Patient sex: M
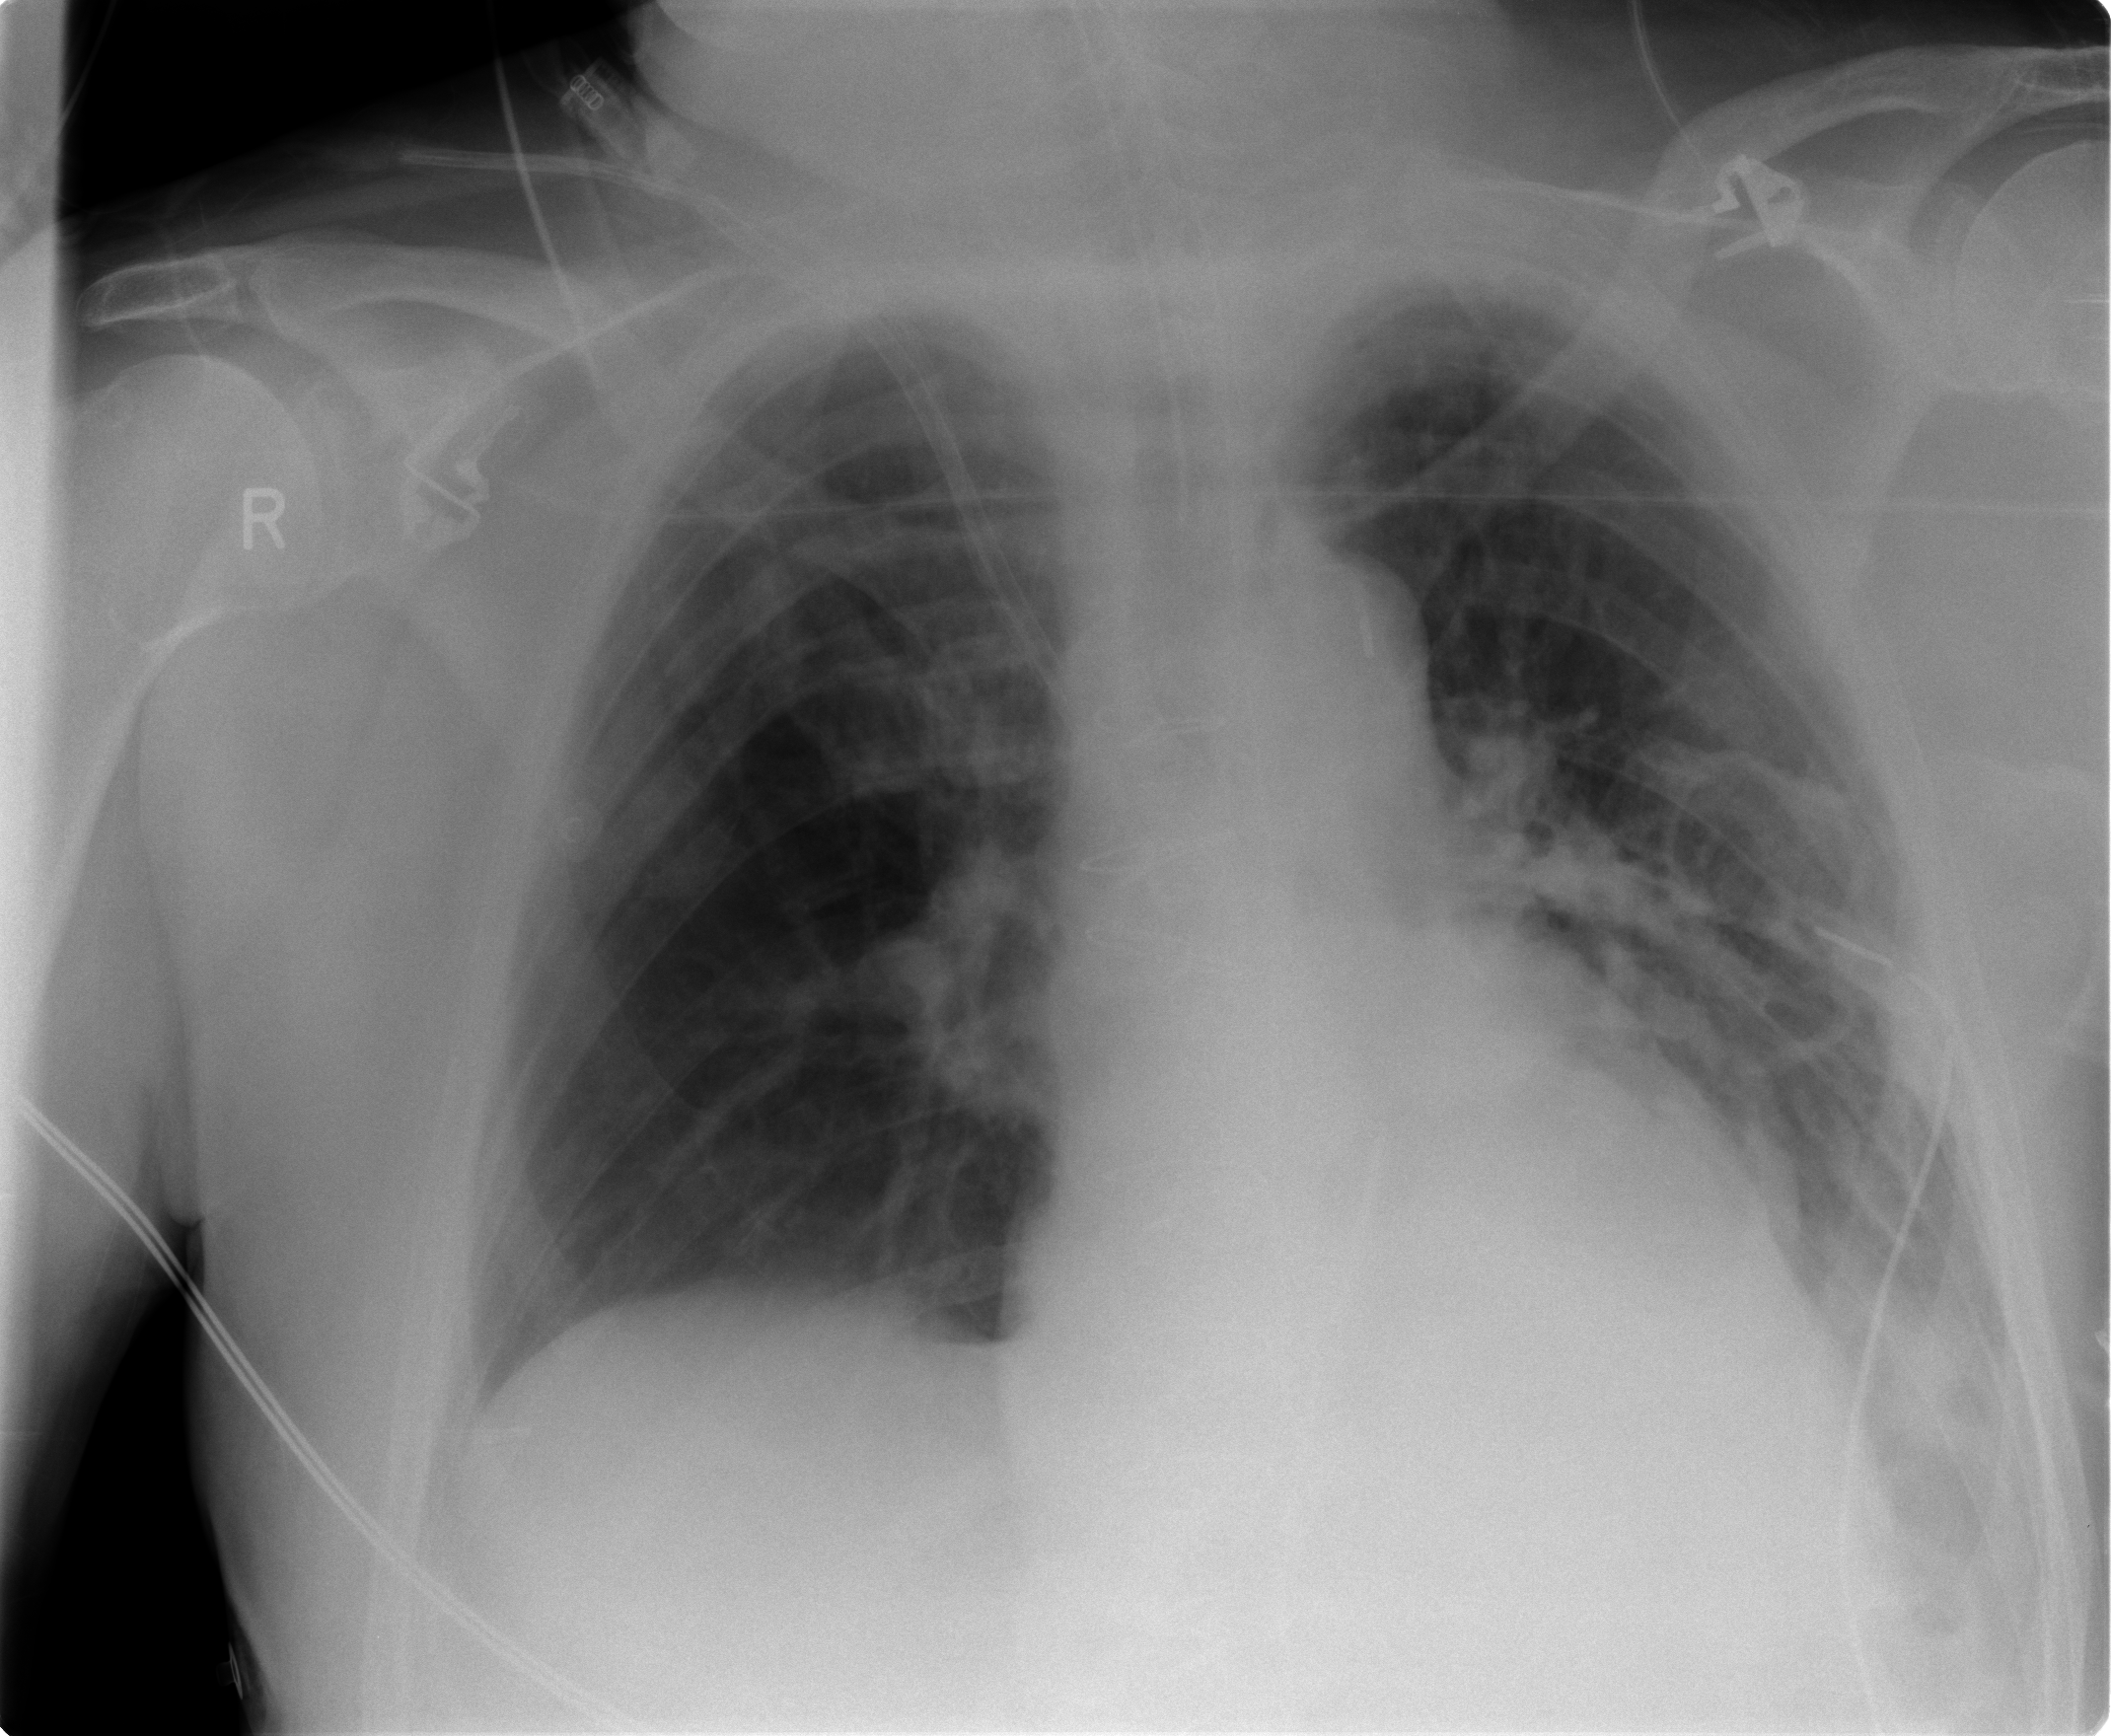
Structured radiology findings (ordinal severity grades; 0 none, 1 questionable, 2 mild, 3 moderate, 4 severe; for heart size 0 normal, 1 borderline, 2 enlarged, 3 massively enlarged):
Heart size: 1
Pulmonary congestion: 1
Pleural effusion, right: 0
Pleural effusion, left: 2
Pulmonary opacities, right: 0
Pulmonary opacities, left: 1
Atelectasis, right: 2
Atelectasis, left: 2